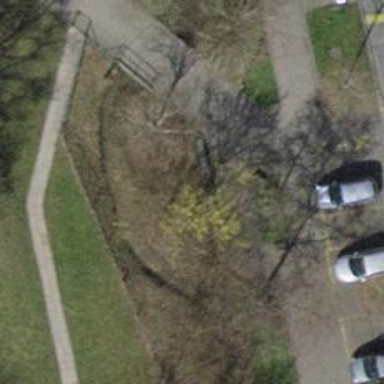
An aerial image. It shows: Bench.